Current action and preconditions to check: trajectory_clear

Your task: For each precondition in the list above, predict whether it will hold at this action.

Consider the current scene as observed from the mobile robot's camera, and analyze the predicted future states of all dynamic agents (e.g., people, animals, vehicles, or any moving entities) within the NEXT SECOND.

IMPORTANT: Only answer "very likely" if you are absolutely certain—based on strong, clear evidence—that a dynamic agent will violate the precondition in the predicted future state. Do NOT answer "very likely" for unlikely, ambiguous, or low-probability risks.

Ask yourself for each precondition: Is there a high probability, with clear and convincing evidence, that the predicted future states of any dynamic agent will interfere with the predicted future state of the currently executing action within the NEXT SECOND, causing that precondition to fail?

Assess the risk level based on these predictions. Use "likely" or "very likely" if motions create a clear risk of interference.

Use "neutral" or "improbable" if agents are nearby but their predicted paths are clearly diverging or non-conflicting.

Failure Risk Categories: "very improbable", "improbable", "neutral", "likely", "very likely"

Answer Format: Output ONLY the probability_of_failure value from these categories: "very improbable", "improbable", "neutral", "likely", "very likely"

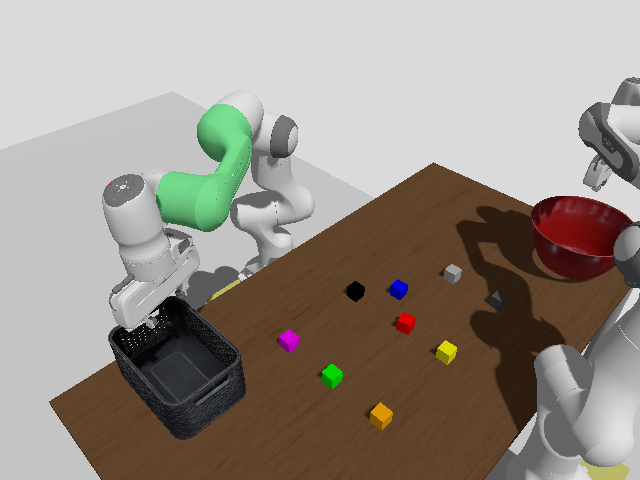

Answer: very improbable